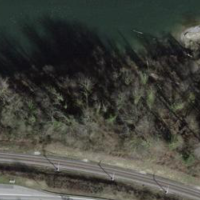
EUNIS habitat code: 41
Species observed at this site:
Caltha palustris
Cirsium arvense